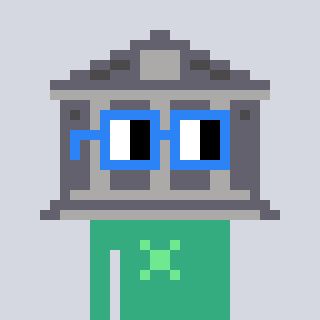
a pixel art character with square blue glasses, a bank-shaped head and a teal-colored body on a cool background